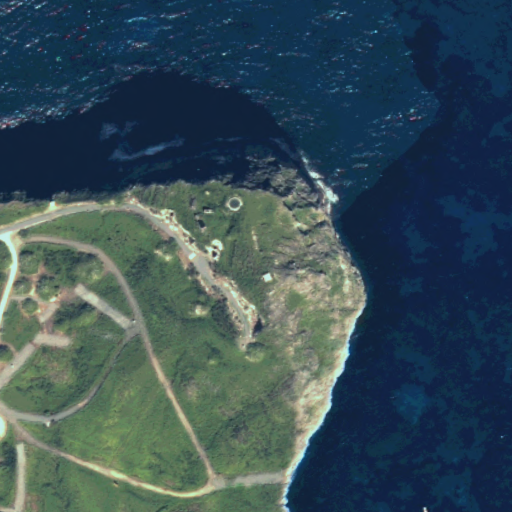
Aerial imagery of cape in Hawaii named Mōkapu Point containing only unknown